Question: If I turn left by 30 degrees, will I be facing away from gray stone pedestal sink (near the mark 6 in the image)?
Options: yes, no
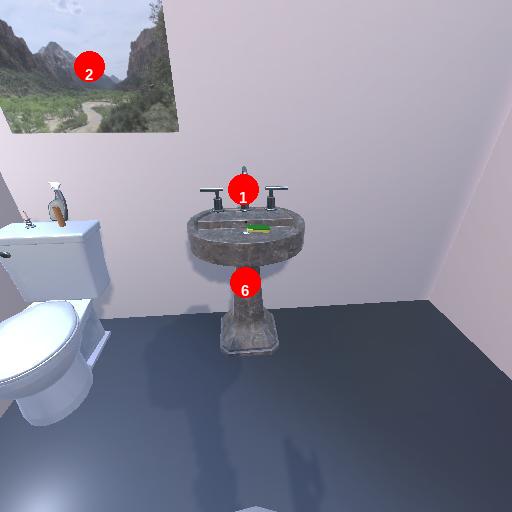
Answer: yes